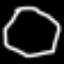
Label: octagon